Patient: sex M, age 37
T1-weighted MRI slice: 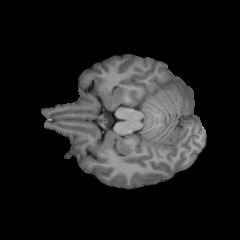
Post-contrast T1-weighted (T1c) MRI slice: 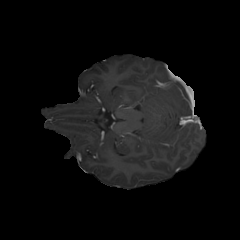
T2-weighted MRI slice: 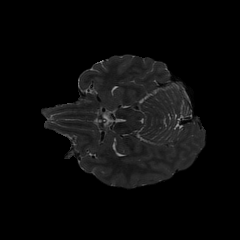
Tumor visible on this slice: no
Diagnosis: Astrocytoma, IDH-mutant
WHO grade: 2